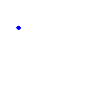
Particle: proton